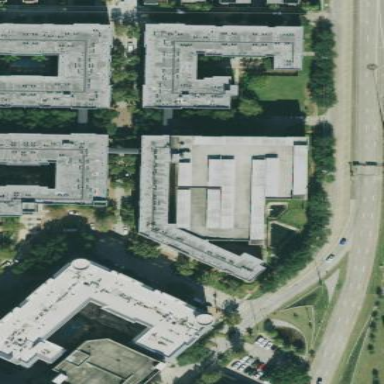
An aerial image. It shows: Parking garage with concrete plates surface.